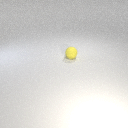
small yellow rubber sphere